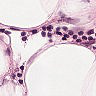
Metastatic tissue present: no